Brain MRI, t2w sequence, axial 2D slice.
Patient: age 42, sex F, weight 90 kg, height 1.9 m
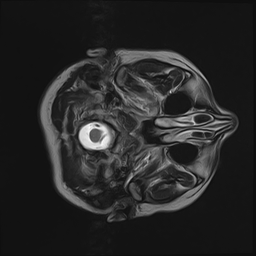